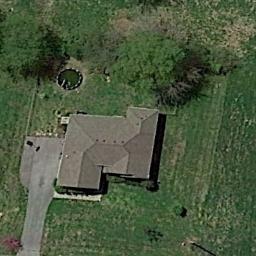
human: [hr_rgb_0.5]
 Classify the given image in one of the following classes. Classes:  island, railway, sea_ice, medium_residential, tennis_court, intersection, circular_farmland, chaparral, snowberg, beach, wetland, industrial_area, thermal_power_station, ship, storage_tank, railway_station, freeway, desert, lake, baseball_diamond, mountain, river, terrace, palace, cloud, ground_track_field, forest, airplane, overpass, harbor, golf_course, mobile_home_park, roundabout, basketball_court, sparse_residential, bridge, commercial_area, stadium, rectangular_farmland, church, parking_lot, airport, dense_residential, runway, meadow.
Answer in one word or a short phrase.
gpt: sparse_residential